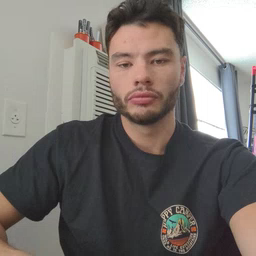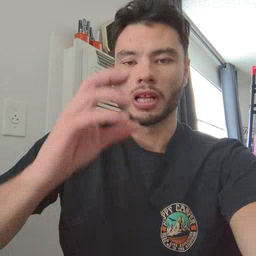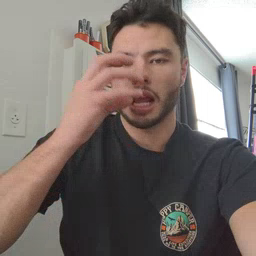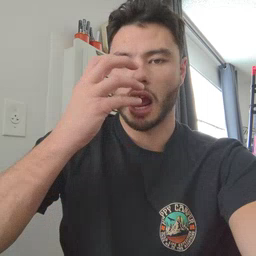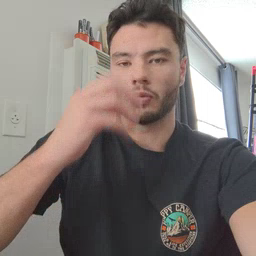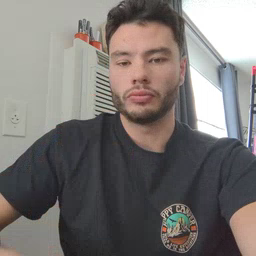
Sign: clown